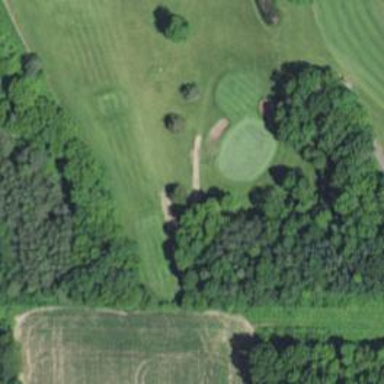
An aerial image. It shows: View of golf hole.